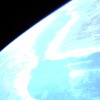
Label: sunburn